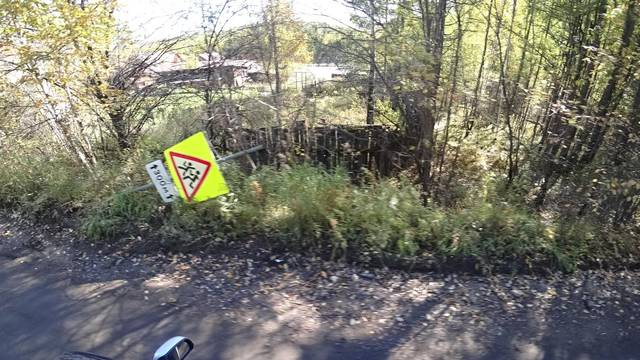
Region: Russia
Coordinates: 55.174, 124.705